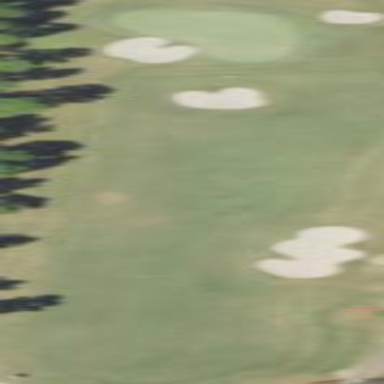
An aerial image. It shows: Golf fairway surrounded by grass.